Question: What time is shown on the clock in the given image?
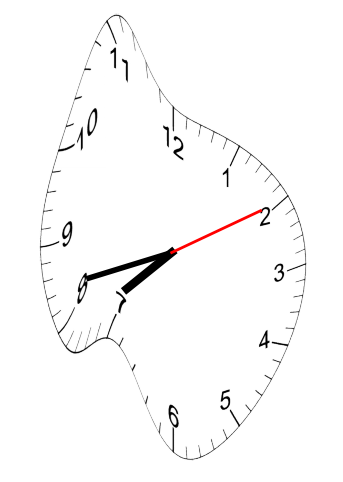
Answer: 07:42:10